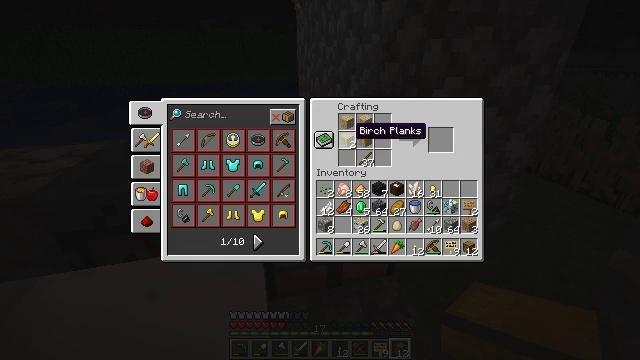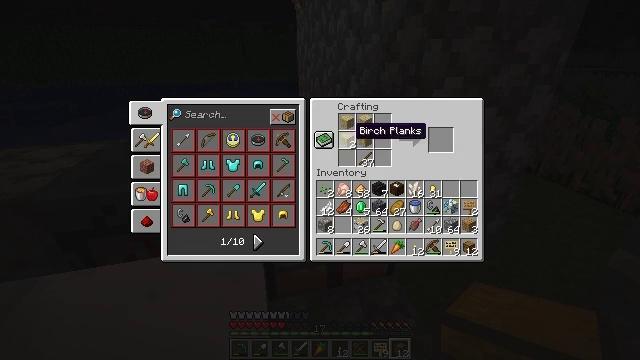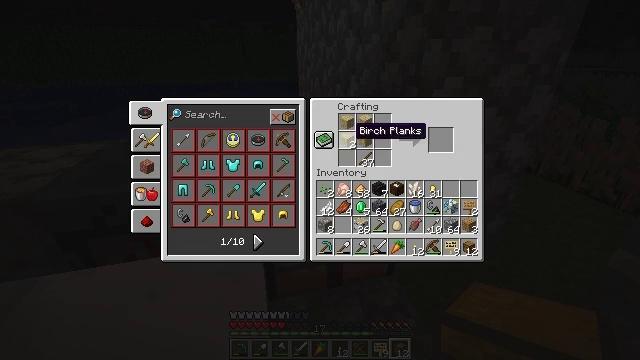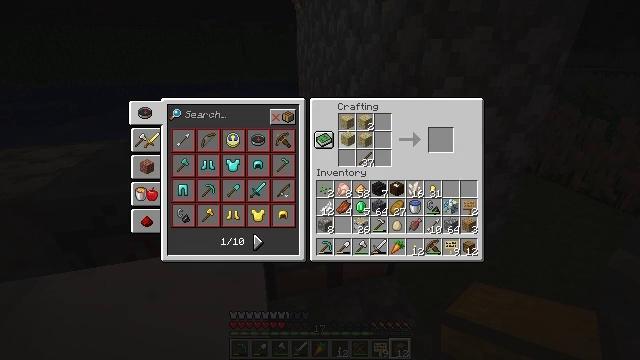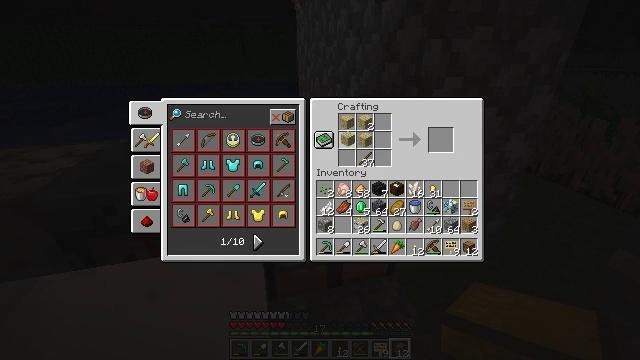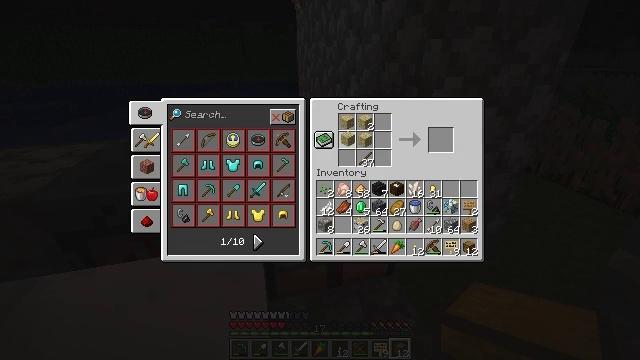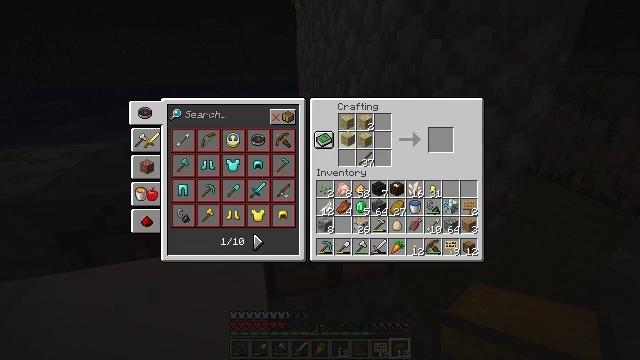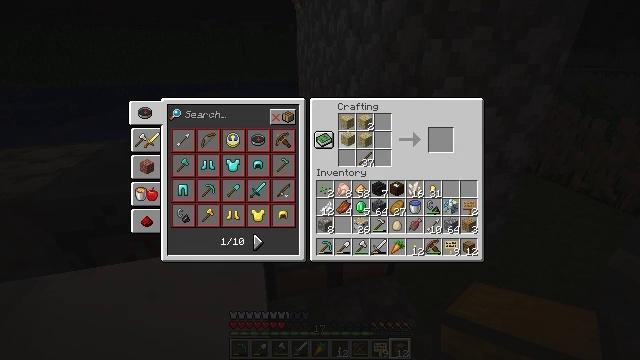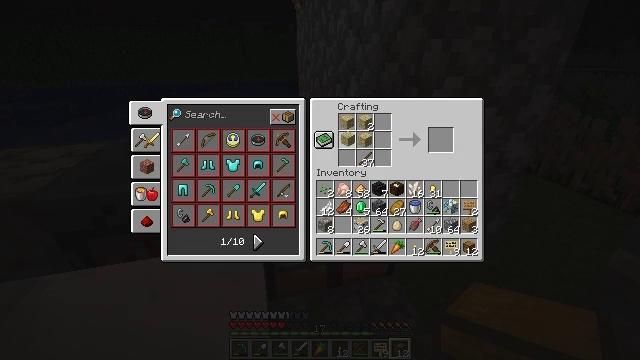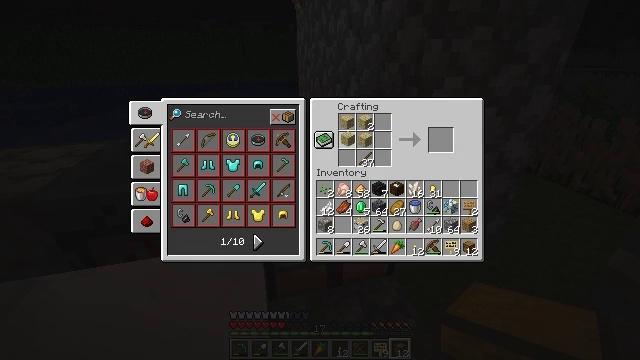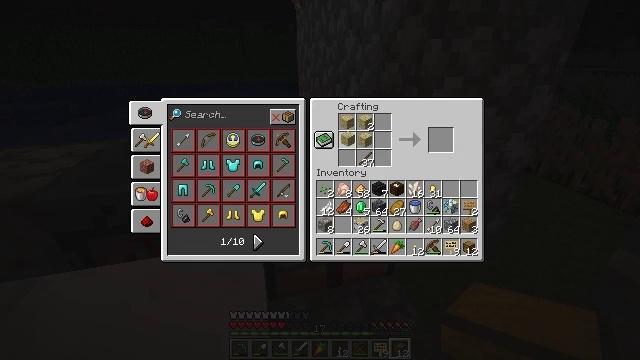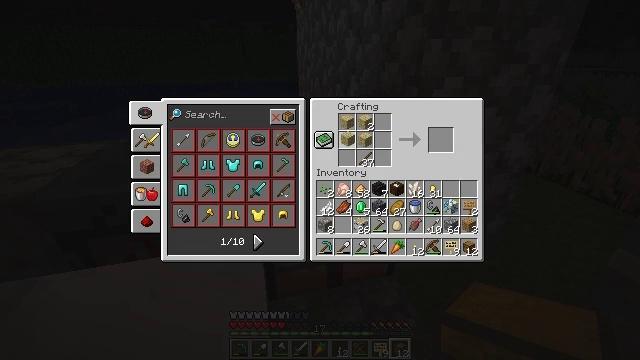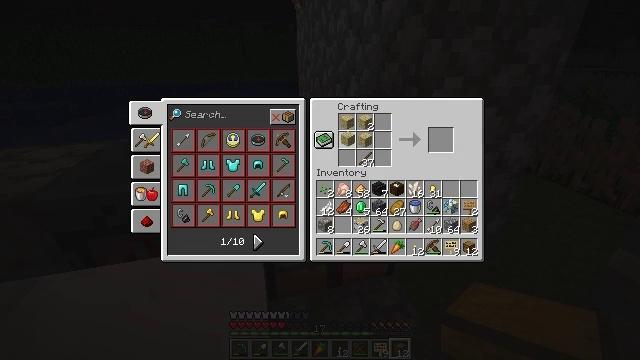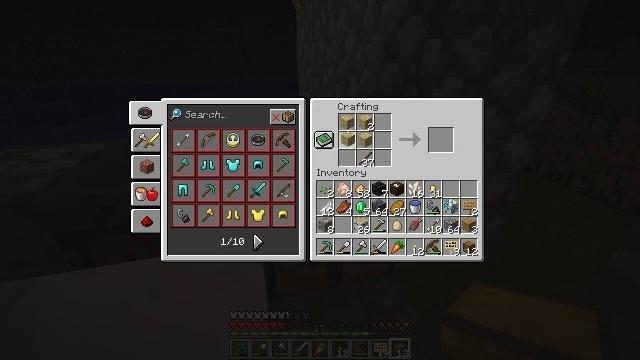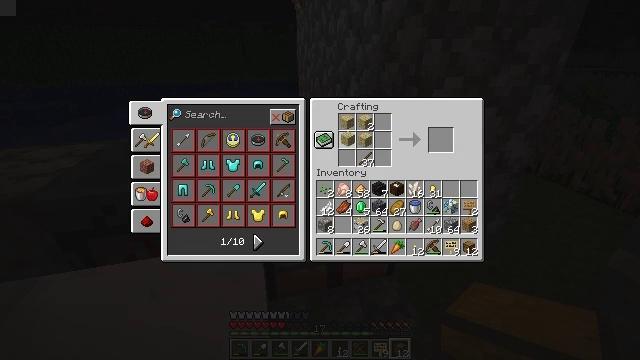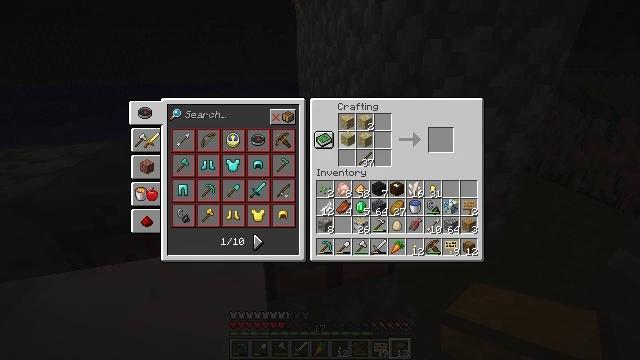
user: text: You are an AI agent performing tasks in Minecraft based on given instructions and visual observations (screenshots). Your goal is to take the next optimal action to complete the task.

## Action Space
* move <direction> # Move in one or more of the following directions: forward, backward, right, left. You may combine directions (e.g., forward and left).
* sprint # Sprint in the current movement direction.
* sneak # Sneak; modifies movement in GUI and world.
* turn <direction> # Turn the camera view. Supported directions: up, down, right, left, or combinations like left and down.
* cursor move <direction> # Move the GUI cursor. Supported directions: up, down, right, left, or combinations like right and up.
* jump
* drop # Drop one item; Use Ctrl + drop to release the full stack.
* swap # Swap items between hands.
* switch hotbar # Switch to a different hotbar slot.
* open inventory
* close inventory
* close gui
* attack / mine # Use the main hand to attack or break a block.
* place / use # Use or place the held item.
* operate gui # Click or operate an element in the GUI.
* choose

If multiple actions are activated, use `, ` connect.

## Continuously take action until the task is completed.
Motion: motion action
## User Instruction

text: Open the crafting table and craft a birch sign with birch planks.
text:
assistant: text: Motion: no_op
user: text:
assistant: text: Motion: no_op
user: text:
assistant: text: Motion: choose
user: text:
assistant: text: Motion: choose
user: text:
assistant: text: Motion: choose
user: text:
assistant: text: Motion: no_op
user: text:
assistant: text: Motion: no_op
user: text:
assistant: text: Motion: no_op
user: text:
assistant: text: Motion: no_op
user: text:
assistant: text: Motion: no_op
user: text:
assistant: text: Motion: no_op
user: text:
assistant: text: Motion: no_op
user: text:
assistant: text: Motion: no_op
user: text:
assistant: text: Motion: no_op
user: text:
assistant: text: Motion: no_op
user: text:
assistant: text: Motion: no_op
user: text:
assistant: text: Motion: no_op
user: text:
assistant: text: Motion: no_op
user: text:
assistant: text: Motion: no_op
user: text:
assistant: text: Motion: no_op
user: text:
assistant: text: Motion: no_op
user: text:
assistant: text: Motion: cursor move right
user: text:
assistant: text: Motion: cursor move right
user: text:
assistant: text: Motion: no_op
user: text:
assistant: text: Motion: no_op
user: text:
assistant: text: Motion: no_op
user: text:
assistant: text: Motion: no_op
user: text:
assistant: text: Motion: no_op
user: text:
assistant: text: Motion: no_op
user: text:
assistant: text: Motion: no_op